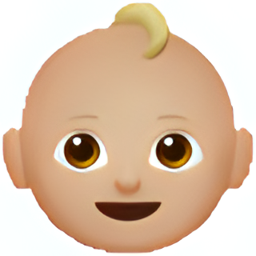
Name: baby
Emoji: 👶🏼
Group: People & Body
Sub-group: person